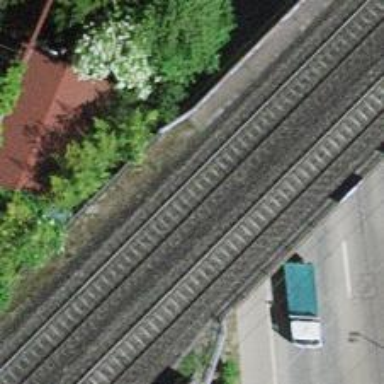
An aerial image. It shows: Bridge with electrified rail tracks and contact line.